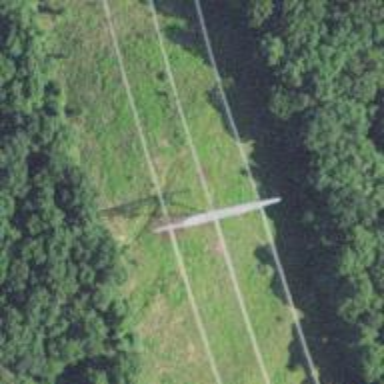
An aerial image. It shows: Power tower.